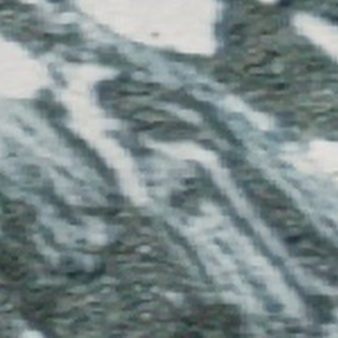
Label: other